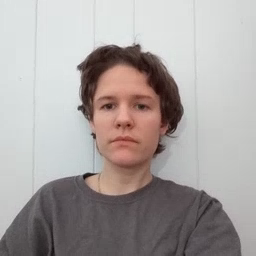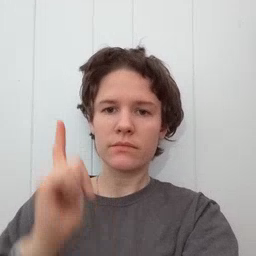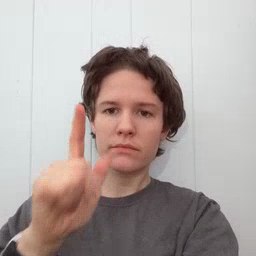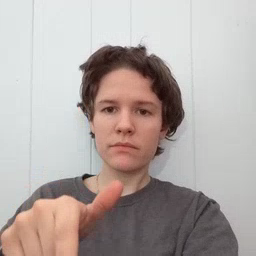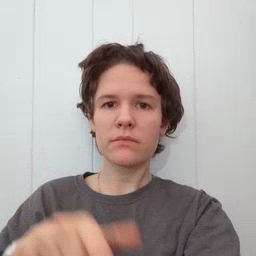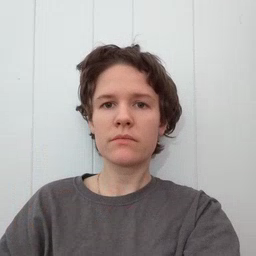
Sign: later